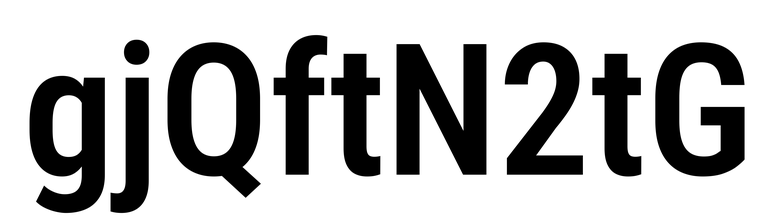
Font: Roboto_Condensed_SemiBold